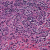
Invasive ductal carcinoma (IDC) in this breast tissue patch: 1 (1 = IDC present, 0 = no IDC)